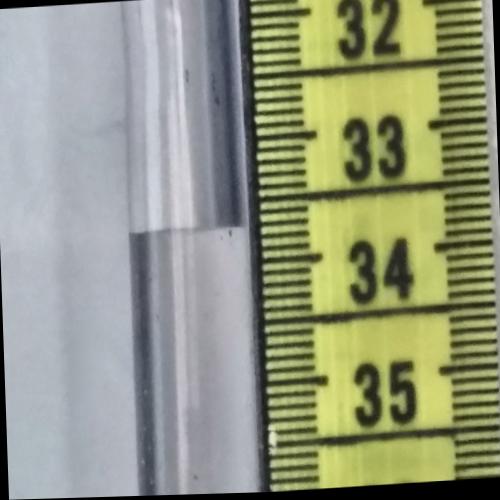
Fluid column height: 33.7 cm